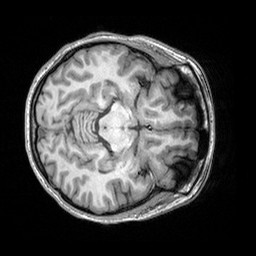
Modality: T1w
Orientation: axial
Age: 25
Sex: female
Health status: healthy
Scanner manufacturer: siemens
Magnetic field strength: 3 T
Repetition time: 2.3 s
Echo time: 0.00303 s